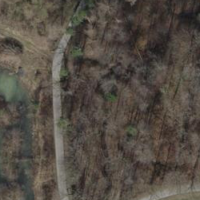
EUNIS habitat code: 41
Species observed at this site:
Bufo bufo